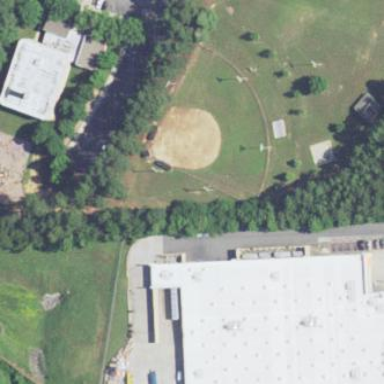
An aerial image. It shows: Softball pitch for leisure land activities.